Question: '''
CREATE TABLE [dbo].[theRecords](
[id] [int] IDENTITY(1,1) NOT NULL,
<URL> NULL,
<URL> NULL,
[balance] [int] NULL,
)
GO
insert into theRecords values('blue',1,10)
insert into theRecords values('green',1,20)
insert into theRecords values('yellow',2,5)
insert into theRecords values('red',2,4)
insert into theRecords values('white',3,10)
insert into theRecords values('black',4,10)
'''

Firstly, i want to get the sum of balances in each group,then for names that have only one group,the name should be retained,then names that belong to same group should have their name changed too the group name.
'''
name | balance
1 30
2 9
white 10
black 10
'''
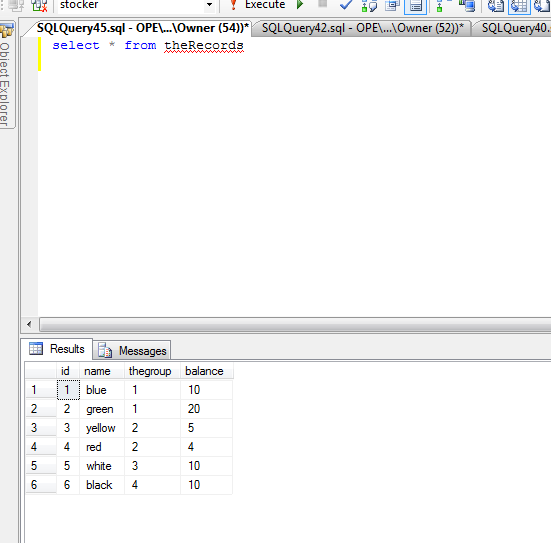
Answer: To determine if all the names are the same, I like to compare the minimum to the maximum:
'''
select (case when min(name) = max(name) then max(name)
else thegroup
end) as name,
sum(balance) as balance
from theRecords r
group by thegroup;
'''
Calculating the 'min()' and 'max()' is generally more efficient than a 'count(distinct)'.